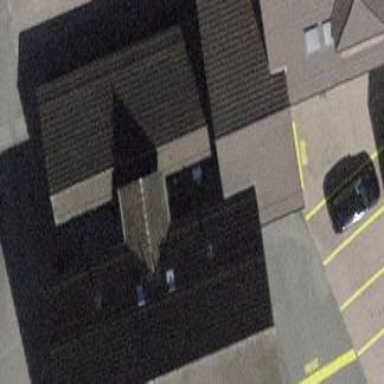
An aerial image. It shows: Building with tile roof.